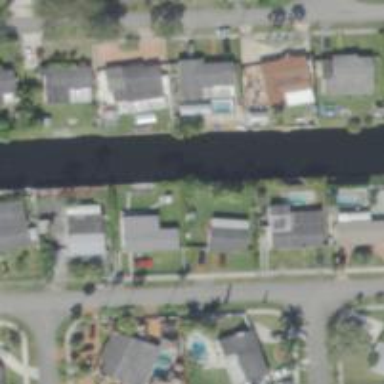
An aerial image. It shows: Canal.